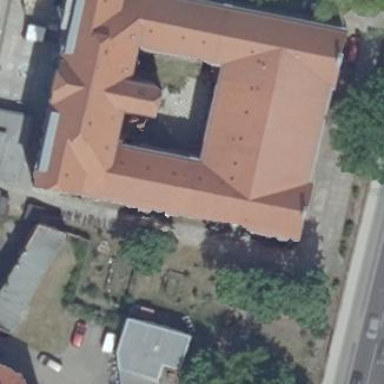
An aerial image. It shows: Building with gabled roof made of roof tiles which are salmon in color.